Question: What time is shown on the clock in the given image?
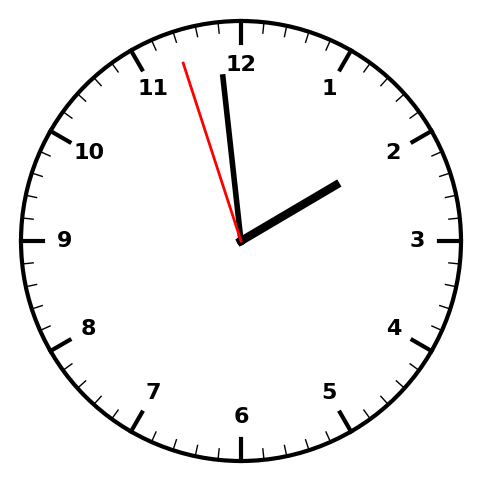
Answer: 01:58:57